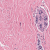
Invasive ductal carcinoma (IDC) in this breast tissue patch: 0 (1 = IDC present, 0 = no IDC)